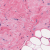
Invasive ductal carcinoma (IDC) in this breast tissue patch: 0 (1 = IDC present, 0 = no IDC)